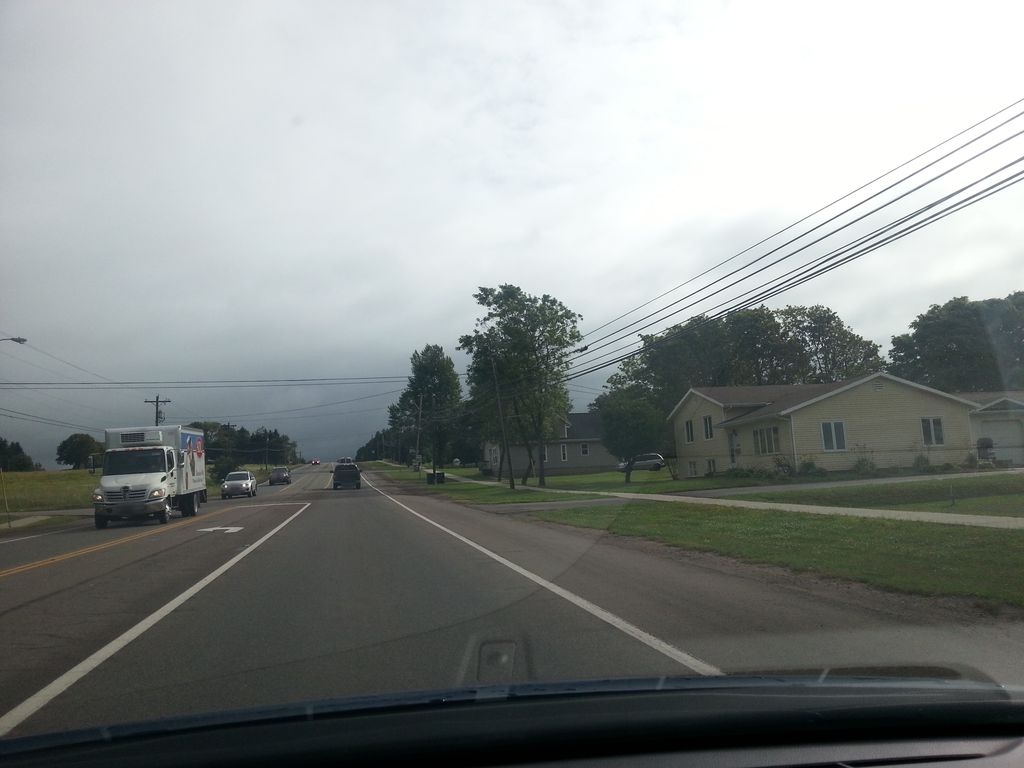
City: charlottetown